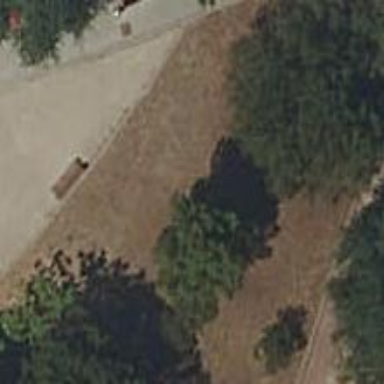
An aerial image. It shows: Park with evergreen needle-leaved trees.